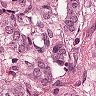
Metastatic tissue present: yes